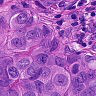
Metastatic tissue present: yes